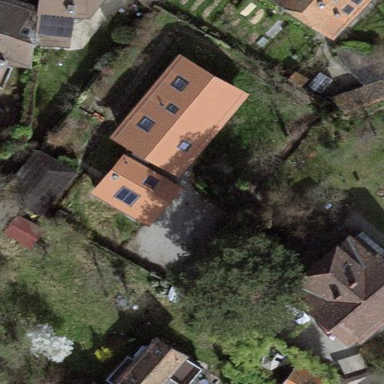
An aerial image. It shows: Garden enclosed by fence.